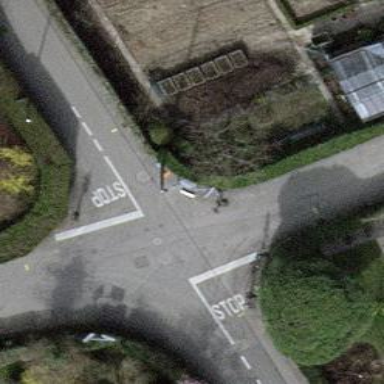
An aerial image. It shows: Aerial orange marker.